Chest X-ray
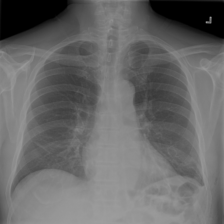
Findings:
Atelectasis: negative
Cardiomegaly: negative
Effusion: positive
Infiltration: negative
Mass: negative
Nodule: negative
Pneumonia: negative
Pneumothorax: negative
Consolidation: negative
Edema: negative
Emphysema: negative
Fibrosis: negative
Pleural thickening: negative
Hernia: negative